Question: I've got a problem, when paragraph reach 'div', text goes behind the 'div' and I can't see the text.
To be more clear, visit this site: <URL>:

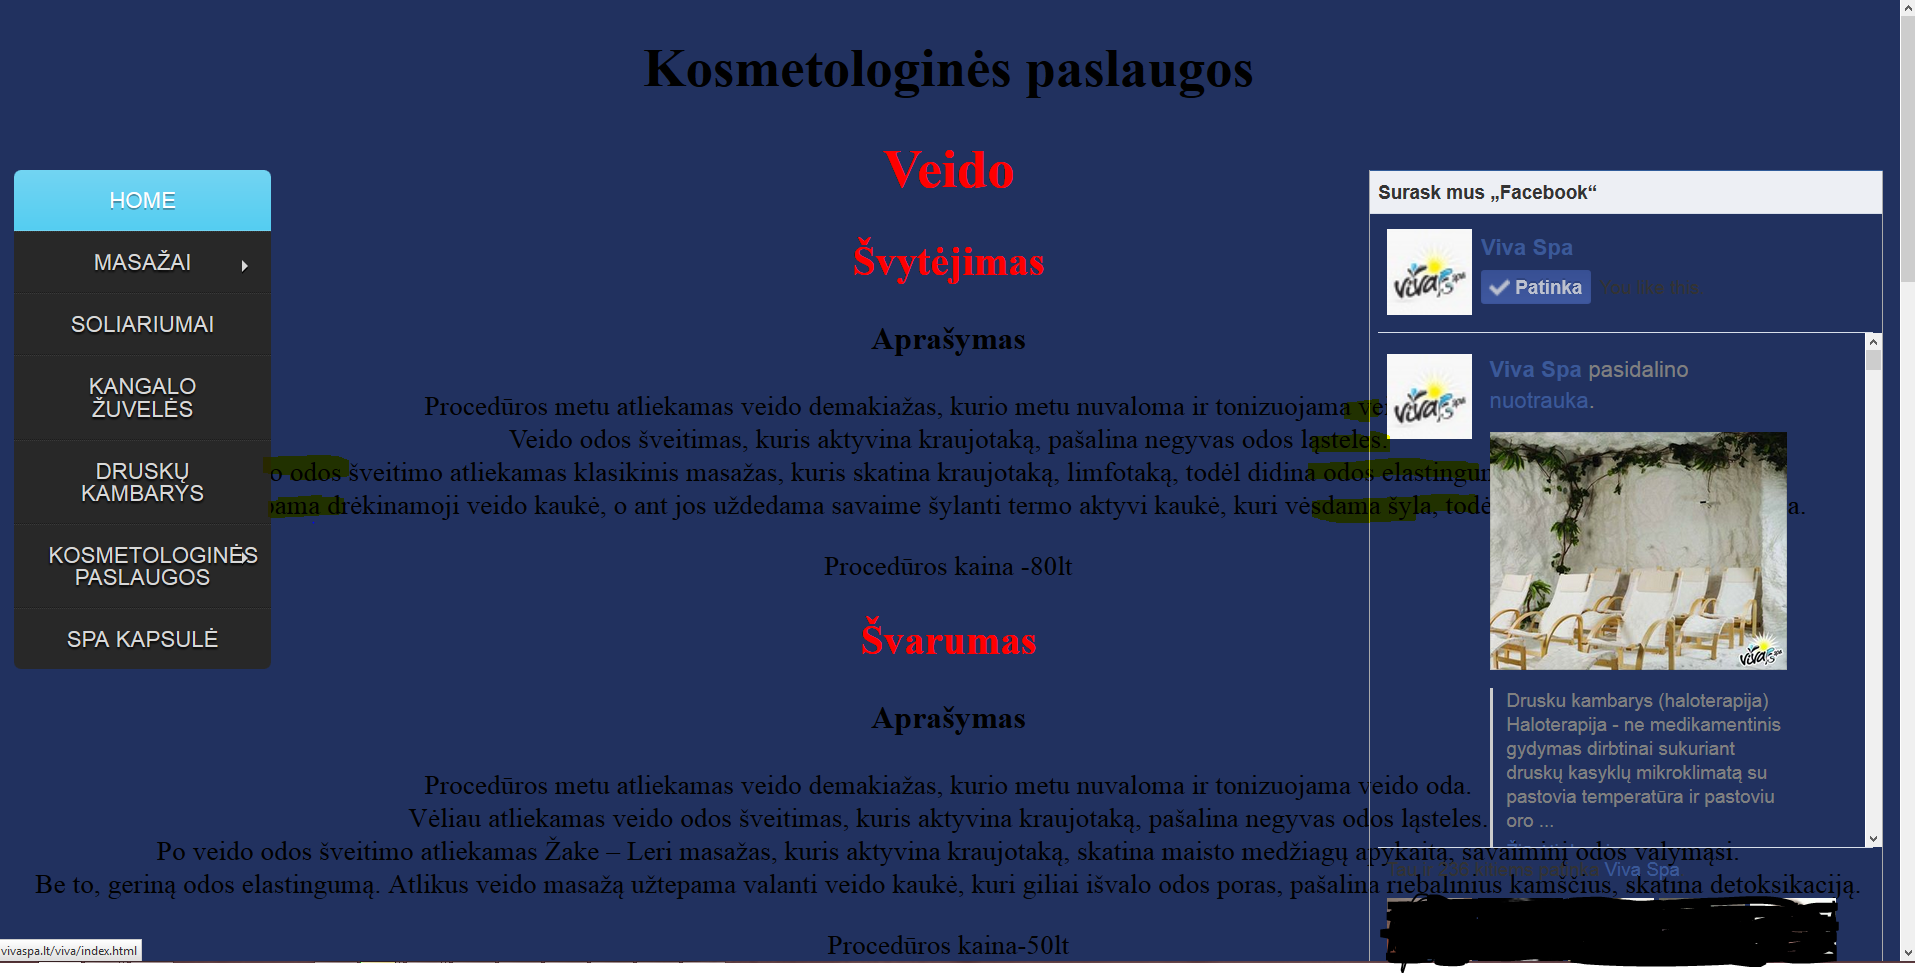
Answer: Just add 'padding:0 310px 0 160px' to the 'body' element
('310px''160px')